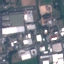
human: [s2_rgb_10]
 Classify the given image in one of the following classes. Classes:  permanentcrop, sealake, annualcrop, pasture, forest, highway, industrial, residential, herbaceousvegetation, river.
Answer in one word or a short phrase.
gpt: Industrial